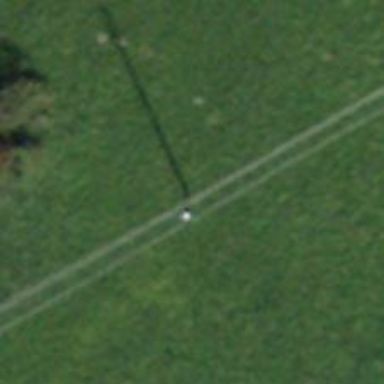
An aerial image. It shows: Power pole.